【题型】填空题　【知识点】函数　【难度】easy
已知$\min\{a,b\}=\begin{cases}a,a<b \\ b,a\geq b\end{cases}$，则函数$f(x)=\min\{x+1,-x^2-4x-5\}$的值域为\underline{\quad\quad}.

\vspace{0.3cm}
【解答】

\noindent \textbf{【答案】} $\boldsymbol{(-\infty,-1]}$

\vspace{0.3cm}
\noindent \textbf{【分析】} 令$x+1=-x^2-4x-5$找到关键点坐标，作出函数大致图像，由函数图像可以得到函数值域.

\vspace{0.3cm}
\noindent \textbf{【详解】} 令$x+1=-x^2-4x-5$，解得$x=-2,x=-3$，
\vspace{0.1cm}
\noindent 函数大致图像如下：

\vspace{0.2cm}

\vspace{0.2cm}
\noindent 由图可知，函数$f(x)\leq-1$，
\vspace{0.1cm}
\noindent 故答案为：$\boldsymbol{(-\infty,-1]}$
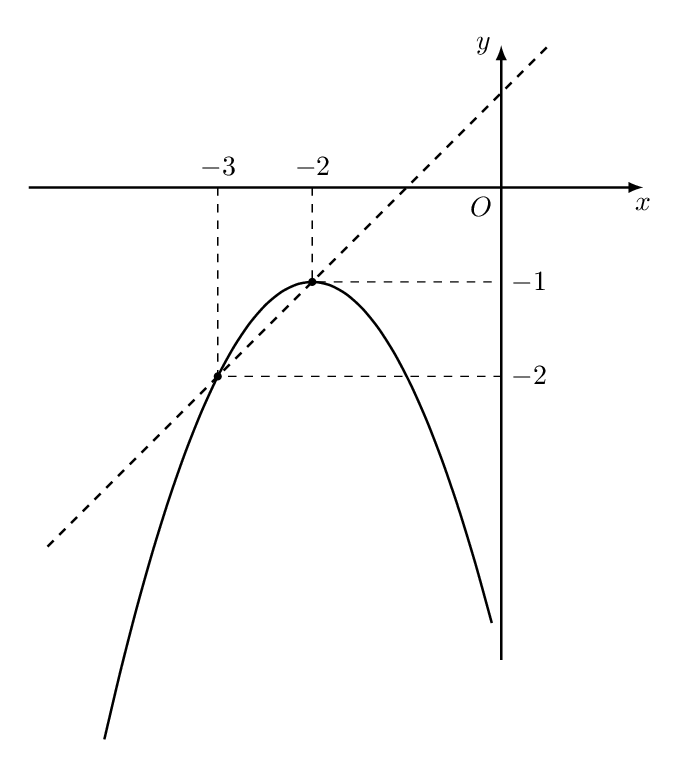